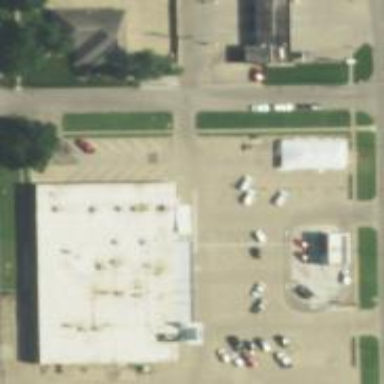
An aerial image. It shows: Healthcare clinic.